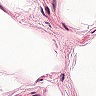
Metastatic tissue present: no